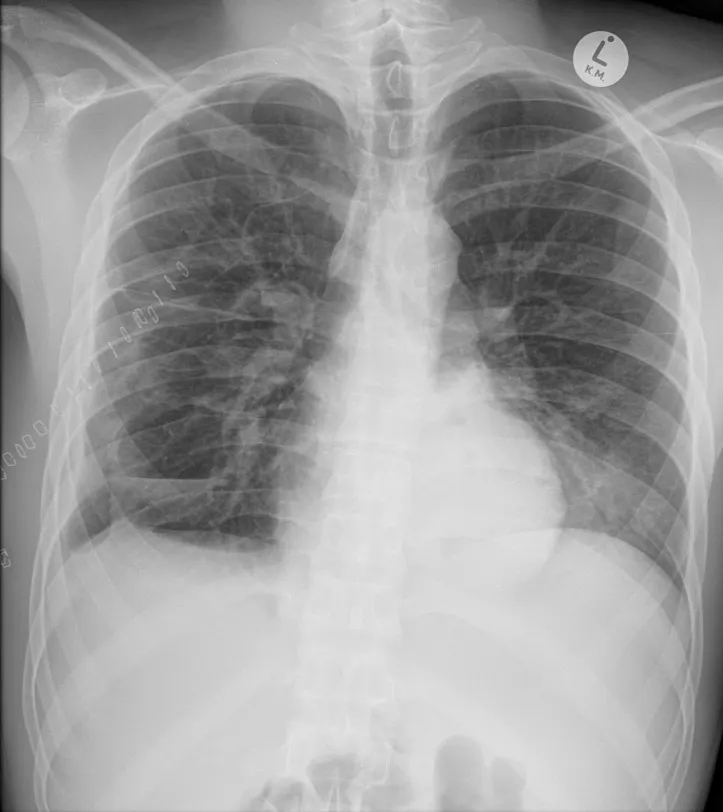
Chest radiograph on day 8 post right thoracotomy.
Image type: radiology (x_ray)